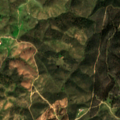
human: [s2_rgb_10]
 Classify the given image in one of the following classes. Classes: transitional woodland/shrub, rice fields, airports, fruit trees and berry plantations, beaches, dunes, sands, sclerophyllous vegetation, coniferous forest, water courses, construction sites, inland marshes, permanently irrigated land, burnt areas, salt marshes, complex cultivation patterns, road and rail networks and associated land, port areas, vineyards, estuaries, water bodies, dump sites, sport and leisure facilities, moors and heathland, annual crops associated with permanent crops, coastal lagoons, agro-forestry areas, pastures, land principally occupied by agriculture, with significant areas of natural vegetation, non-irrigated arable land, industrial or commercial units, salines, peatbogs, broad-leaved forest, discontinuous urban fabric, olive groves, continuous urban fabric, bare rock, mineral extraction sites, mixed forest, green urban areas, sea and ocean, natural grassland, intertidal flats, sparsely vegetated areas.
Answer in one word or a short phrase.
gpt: pastures, land principally occupied by agriculture, with significant areas of natural vegetation, broad-leaved forest, sclerophyllous vegetation, transitional woodland/shrub